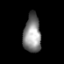
Tissue: prostate
Cell type: T cells
Senescence score: 0.3377
Nuclear area (px): 654
Mean DAPI intensity: 134.19